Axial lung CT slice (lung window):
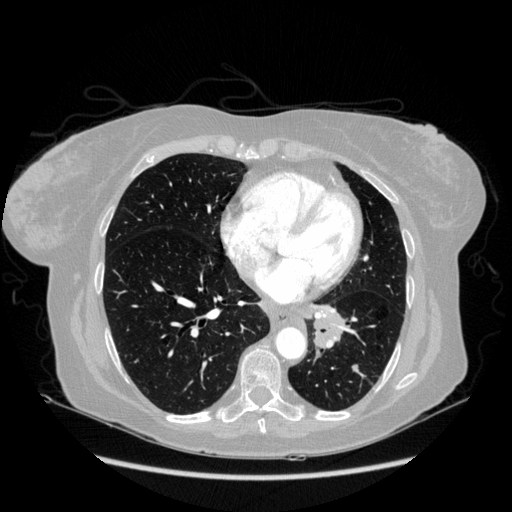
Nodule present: no